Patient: sex M, age 57
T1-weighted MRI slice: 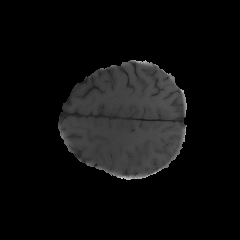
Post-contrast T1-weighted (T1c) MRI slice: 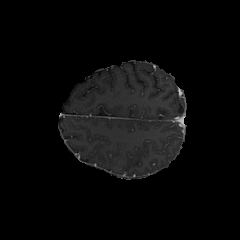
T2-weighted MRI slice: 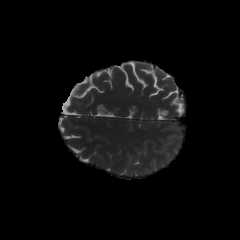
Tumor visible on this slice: no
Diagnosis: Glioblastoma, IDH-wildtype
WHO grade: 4